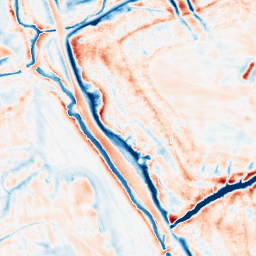
Category: edge_preserving
Decomposition family: bilateral
Decomposition parameters: d: 21
sigma_color: 75
sigma_space: 50
Upsampling method: sinc_hamming
Upsampling parameters: scale: 4
kernel_size: 16
Upsampling scale: 4